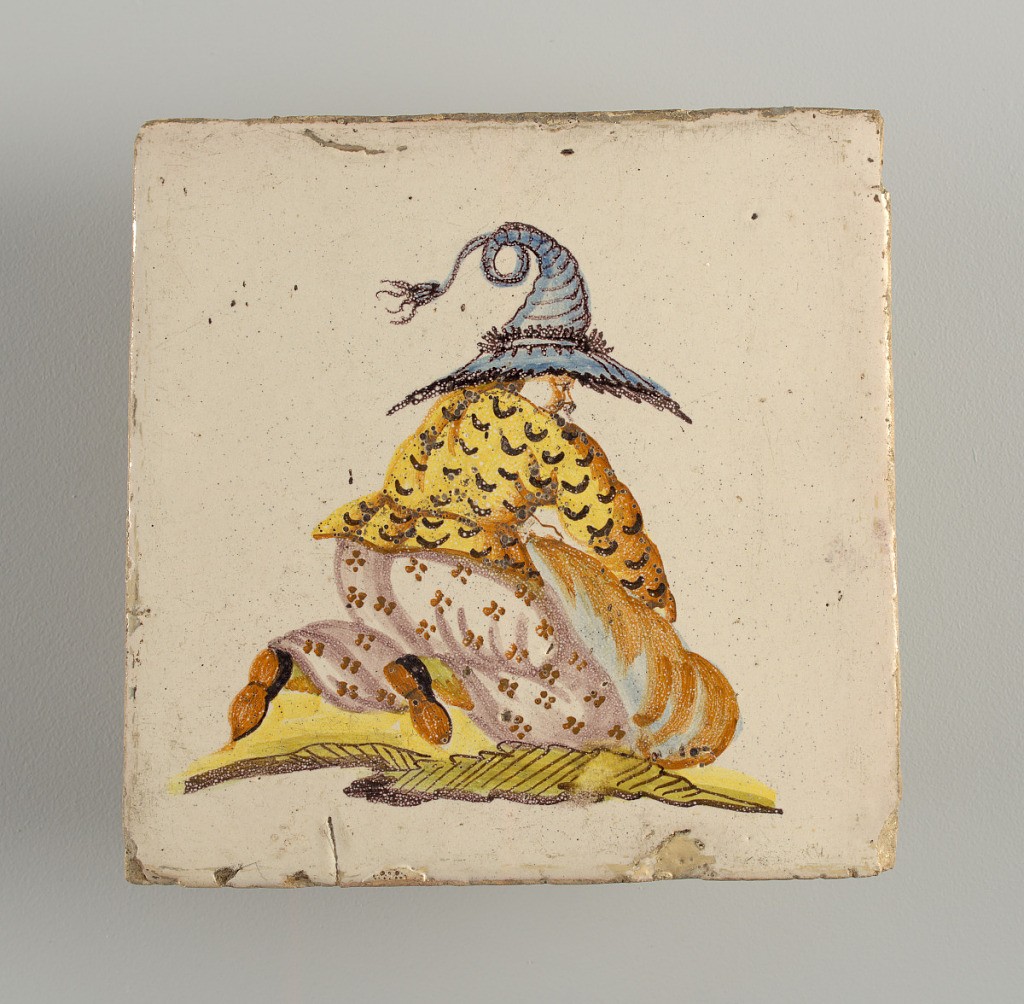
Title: Tile
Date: late 18th–early 19th century
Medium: Earthenware, glazed and high fire decorated
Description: Kneeling figure, dressed in baggy trousers, jacket and pointed hat ending in a tassel; seen from the back and right. Chinoiserie type decoration.